Aerial crown-view tile of a tropical tree (Barro Colorado Island, Panama), acquired 20250818:
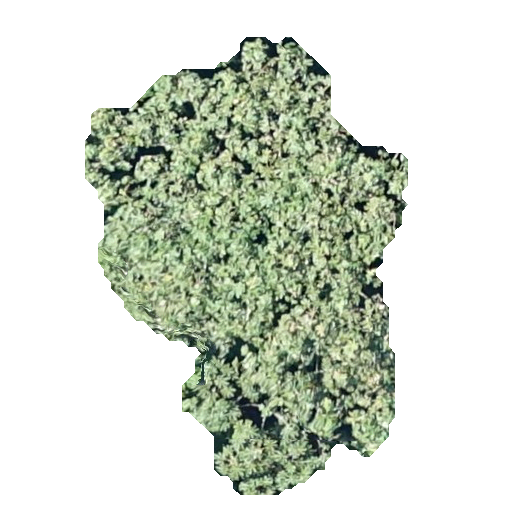
Species: Cecropia insignis
GBIF accepted scientific name: Cecropia insignis
Crown area: 141.422 m²